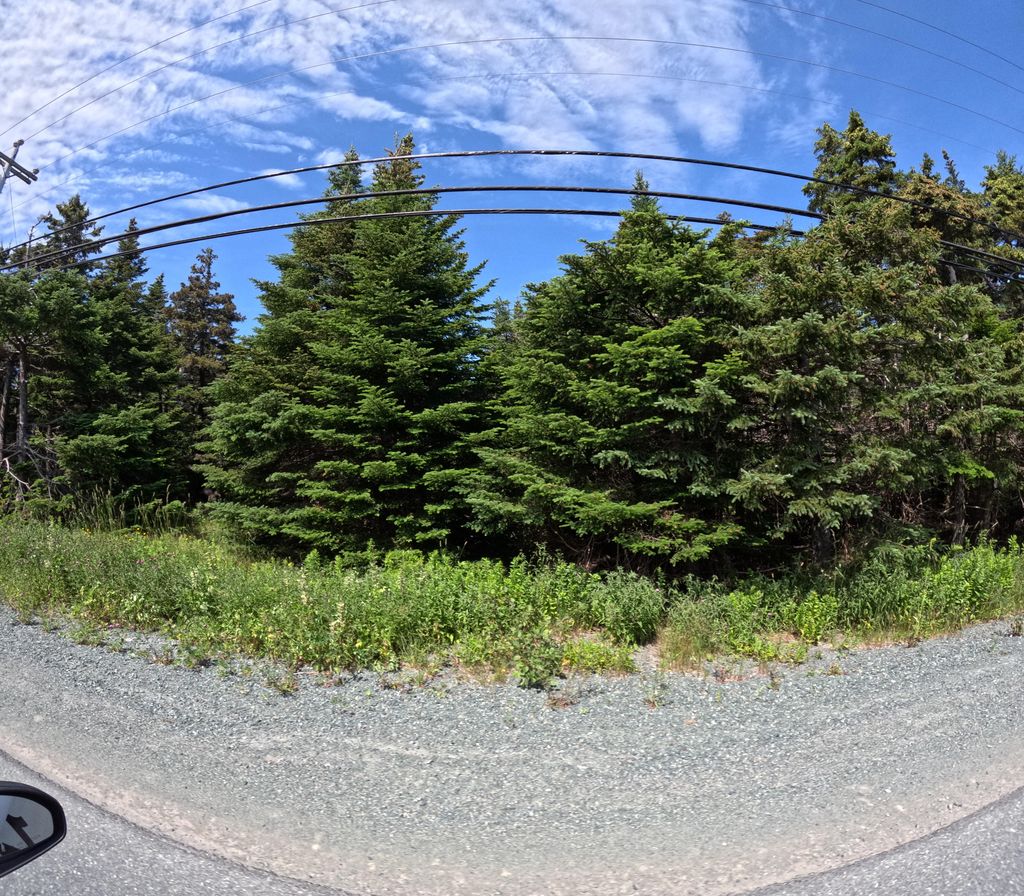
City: st_johns